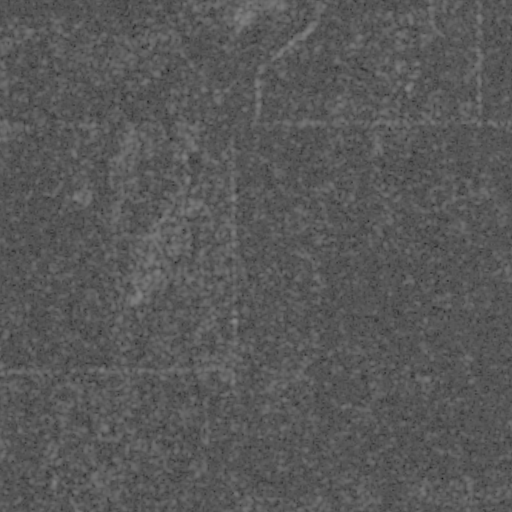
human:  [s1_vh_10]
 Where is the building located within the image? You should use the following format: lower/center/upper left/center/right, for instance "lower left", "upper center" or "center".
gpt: The building is located in the upper right of the image.
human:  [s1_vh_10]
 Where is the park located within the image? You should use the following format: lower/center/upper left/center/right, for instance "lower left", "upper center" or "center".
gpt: There is no park in the image.

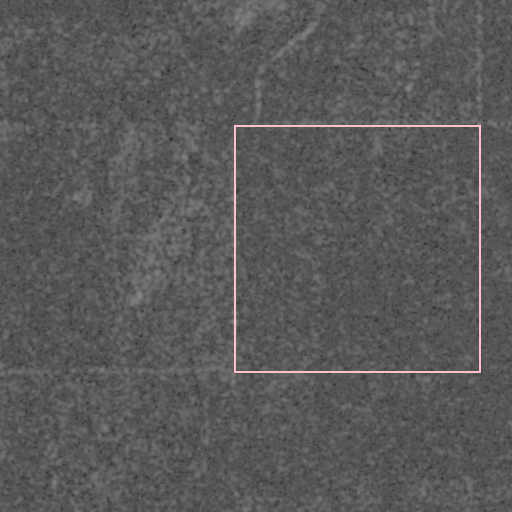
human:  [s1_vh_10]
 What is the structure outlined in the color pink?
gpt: The structure outlined in pink is a crop field.
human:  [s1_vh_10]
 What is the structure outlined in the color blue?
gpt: There is no blue outline.